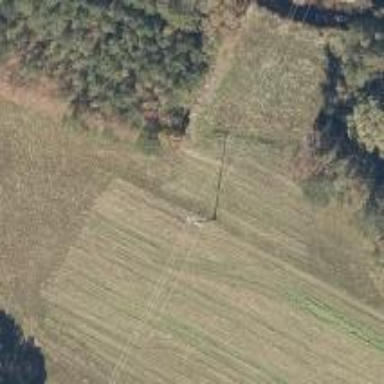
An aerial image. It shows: Power pole.